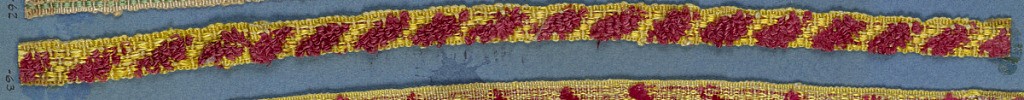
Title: Trimming
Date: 19th century
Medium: silk Technique: uncut supplementary warp pile in a satin foundation (velvet)
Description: Trimming fragment in a design of alternating red and yellow diagonal bands in uncut velvet and satin weave.